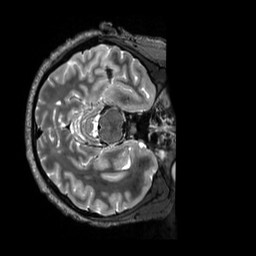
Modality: T2w
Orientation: axial
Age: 26
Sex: male
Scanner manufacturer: siemens
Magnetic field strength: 3 T
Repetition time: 3.2 s
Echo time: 0.728 s